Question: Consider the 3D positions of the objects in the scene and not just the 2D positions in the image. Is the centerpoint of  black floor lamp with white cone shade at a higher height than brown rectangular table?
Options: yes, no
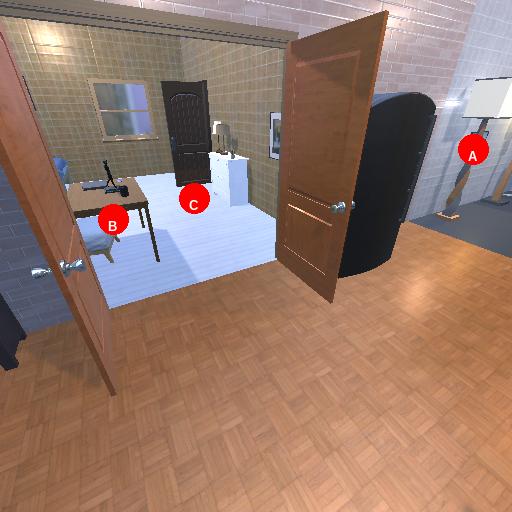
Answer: yes